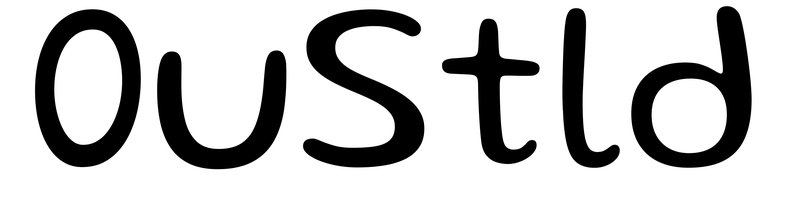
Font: Gluten_Light